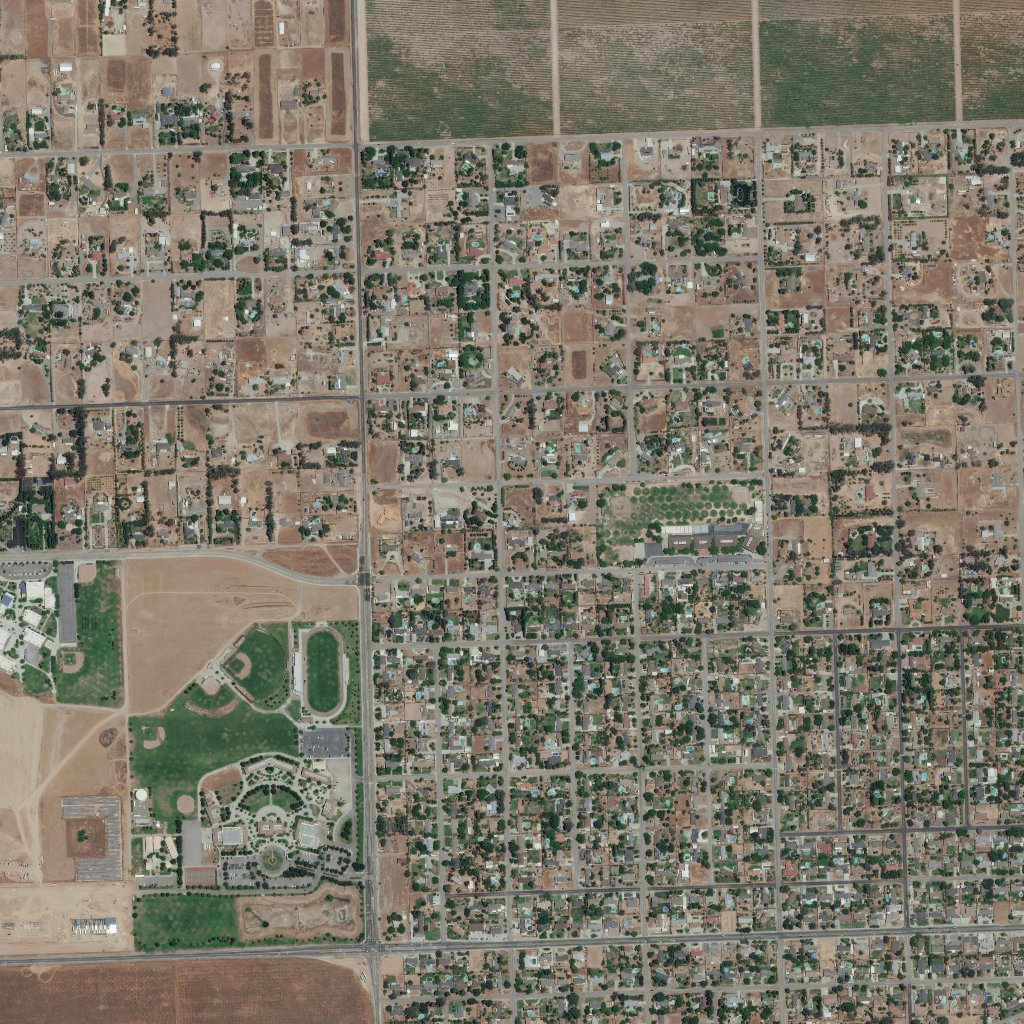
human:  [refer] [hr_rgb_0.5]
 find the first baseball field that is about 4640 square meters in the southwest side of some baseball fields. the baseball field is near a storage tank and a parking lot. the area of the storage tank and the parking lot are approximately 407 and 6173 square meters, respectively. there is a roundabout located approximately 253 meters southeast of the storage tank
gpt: <box>[[15, 76, 18, 79, 0]]</box>